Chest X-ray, AP view. Patient: 35 years old, sex F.
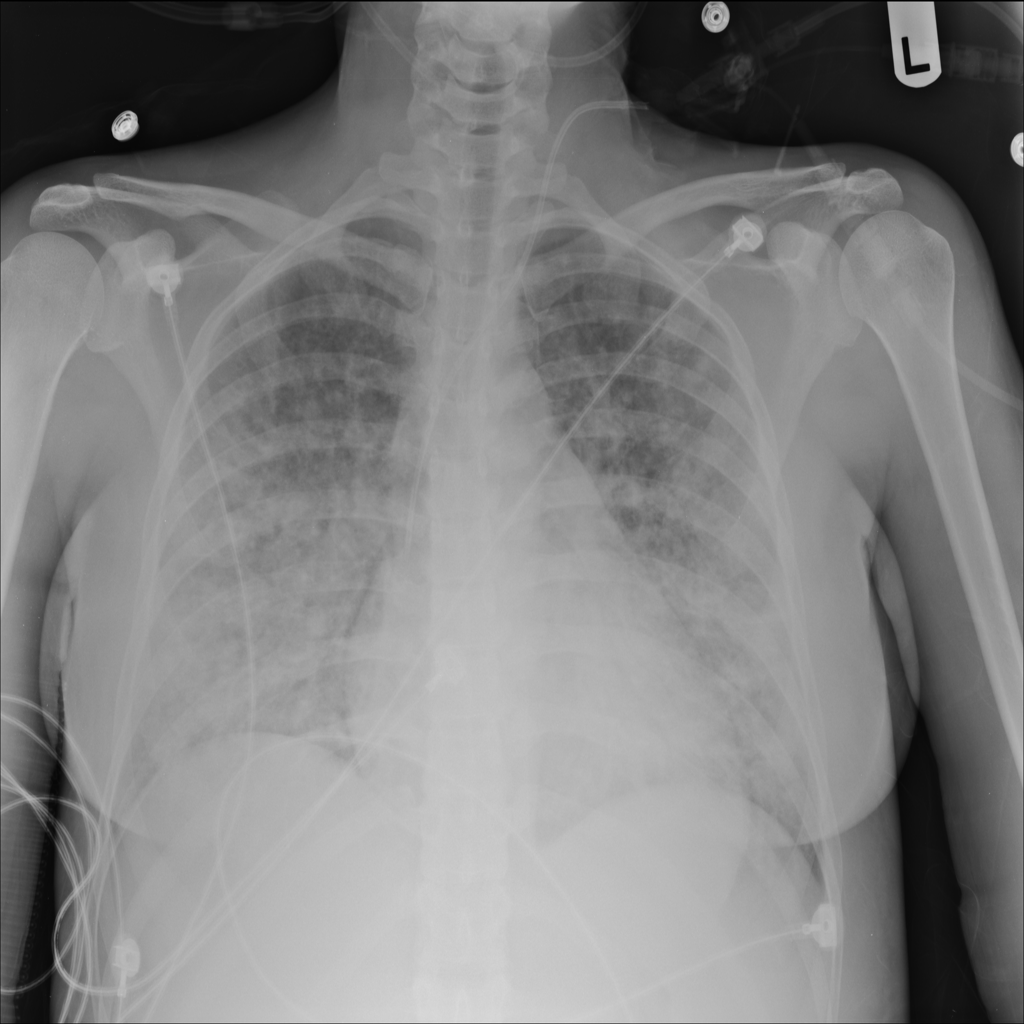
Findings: Edema, Infiltration, Pneumonia